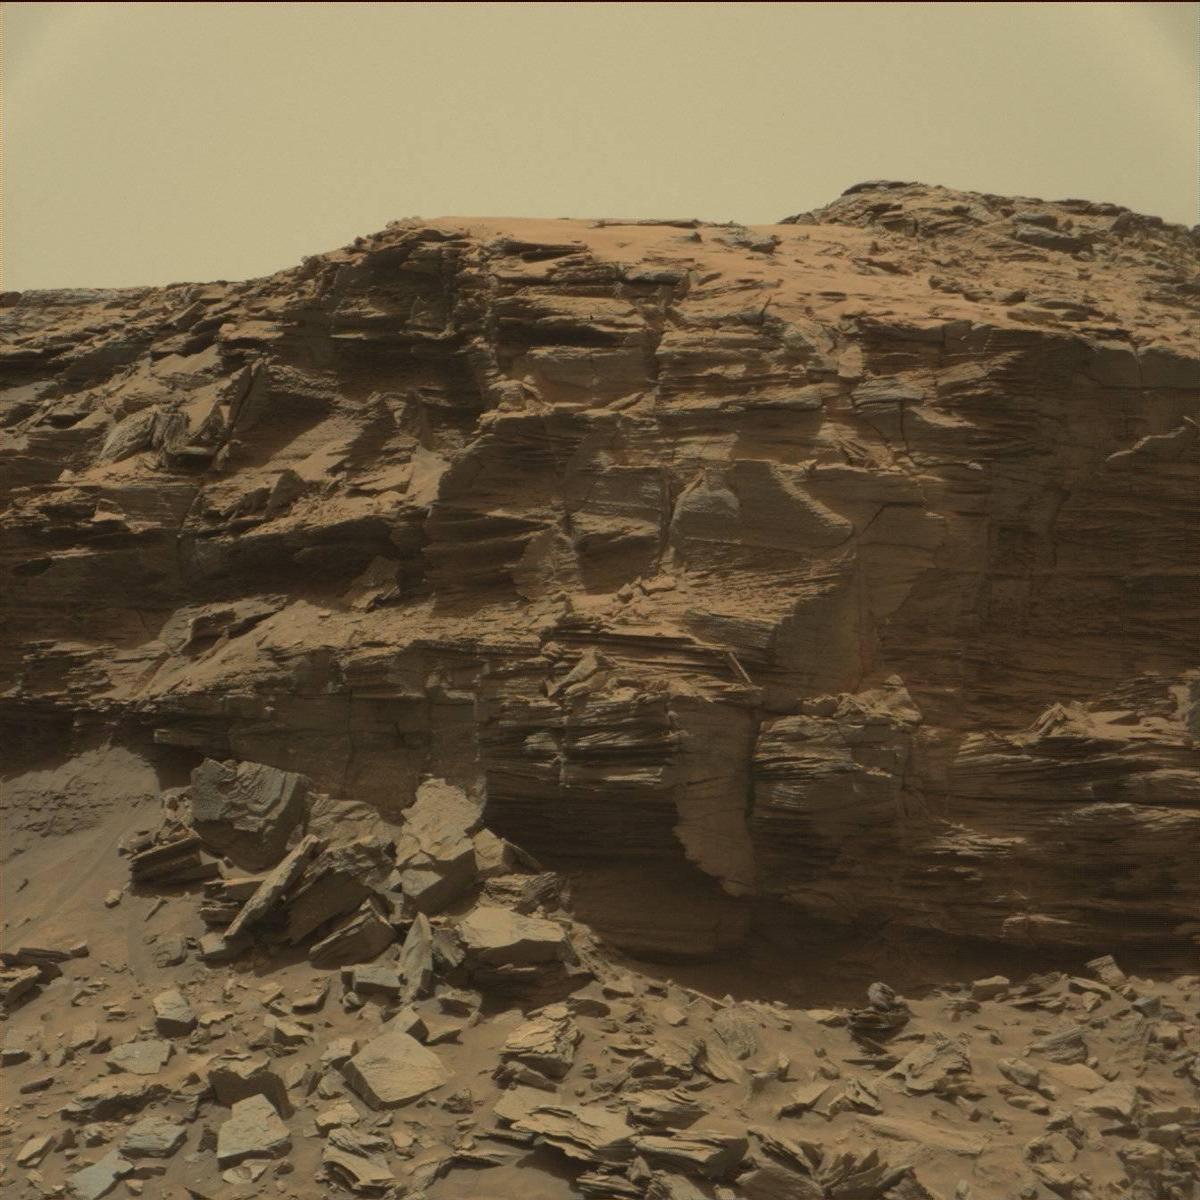
Terrain classes present: Bedrock, Sand / Soil, Sky